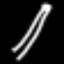
Label: pencil